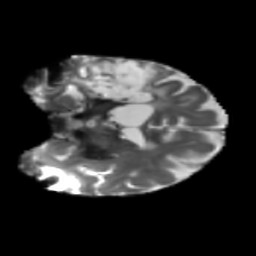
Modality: T2w
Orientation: coronal
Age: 66
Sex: female
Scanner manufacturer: siemens
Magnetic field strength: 3 T
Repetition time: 5.25 s
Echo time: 0.08 s